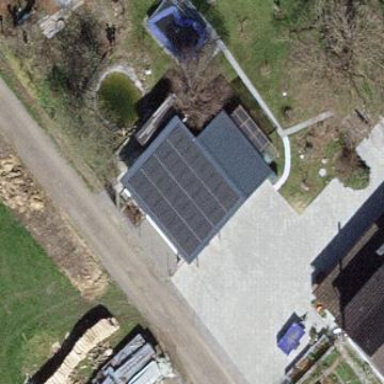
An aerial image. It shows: Solar photovoltaic panel generating electricity through small installation.